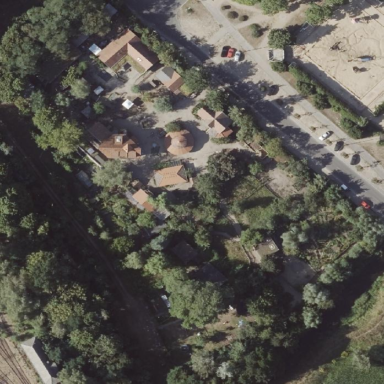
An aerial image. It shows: Farmyard with playground and attraction. The area is enclosed by fence.